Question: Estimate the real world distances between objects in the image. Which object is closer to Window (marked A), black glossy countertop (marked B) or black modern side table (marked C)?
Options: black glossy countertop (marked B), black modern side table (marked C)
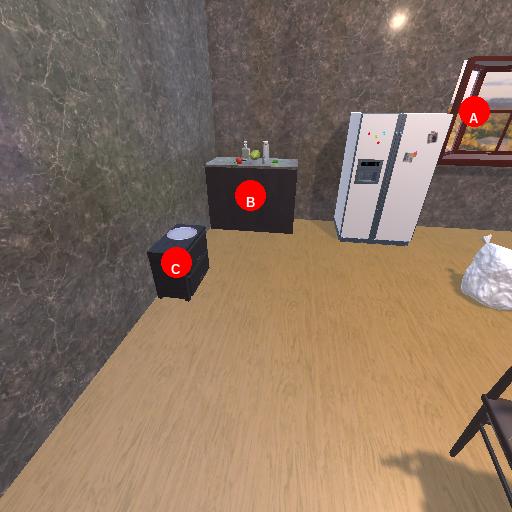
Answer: black glossy countertop (marked B)